Field crop: maize
Growth stage: 2
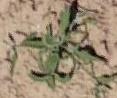
Species: atriplex